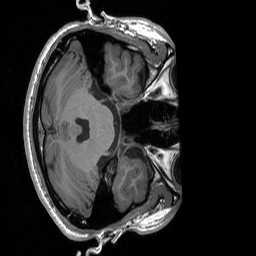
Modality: T1w
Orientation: axial
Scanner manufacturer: siemens
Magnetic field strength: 3 T
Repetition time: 1.76 s
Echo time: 0.0022 s